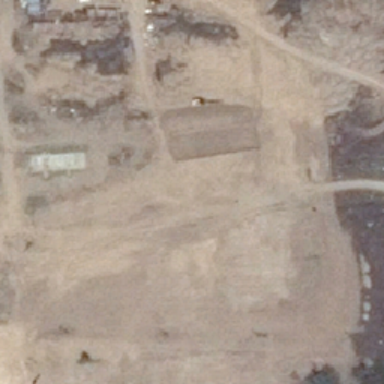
On this bare ground several buildings and small paths have been built .